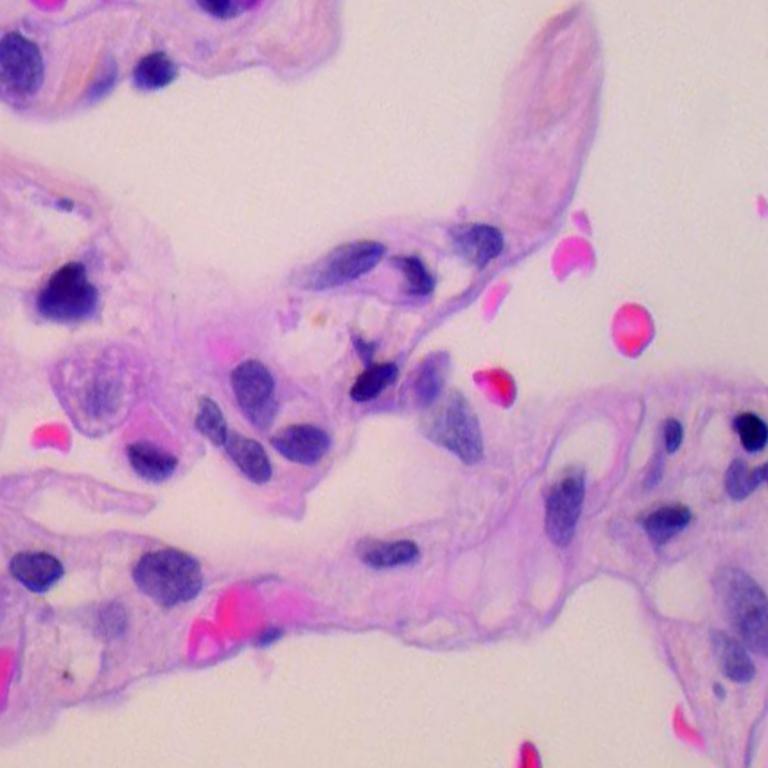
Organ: lung
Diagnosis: benign